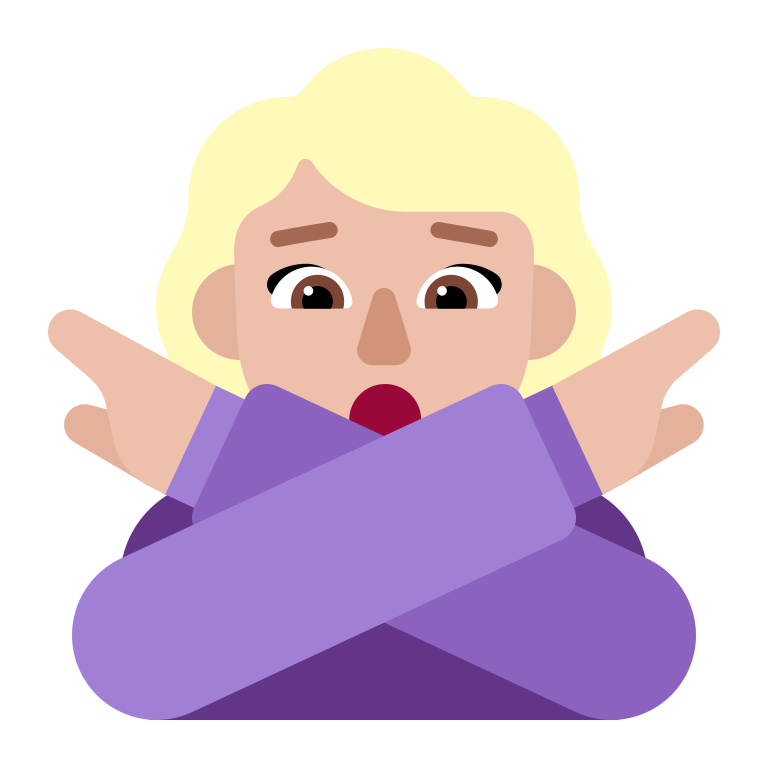
woman gesturing no flat  light